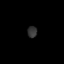
Tissue: lung
Cell type: Epithelial cells
Senescence score: 0.2304
Nuclear area (px): 109
Mean DAPI intensity: 50.431